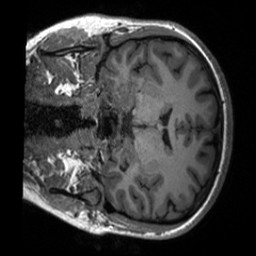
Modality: T1w
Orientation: coronal
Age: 26
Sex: female
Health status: healthy
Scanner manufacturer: siemens
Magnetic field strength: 3 T
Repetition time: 2 s
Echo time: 0.00232 s